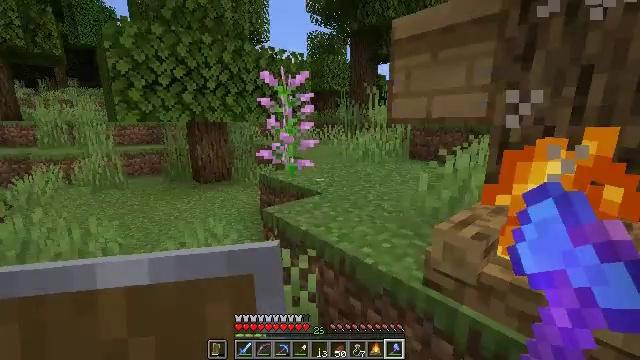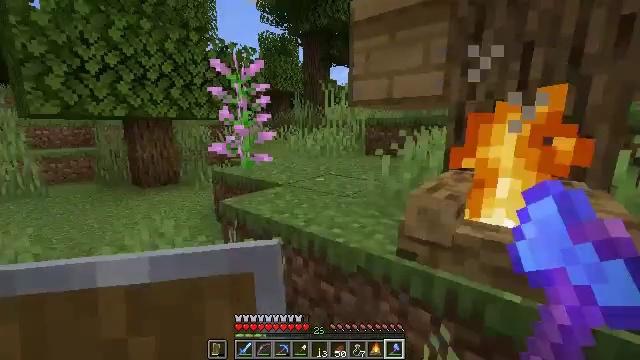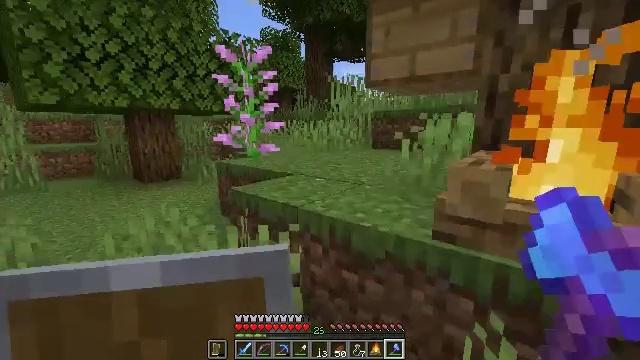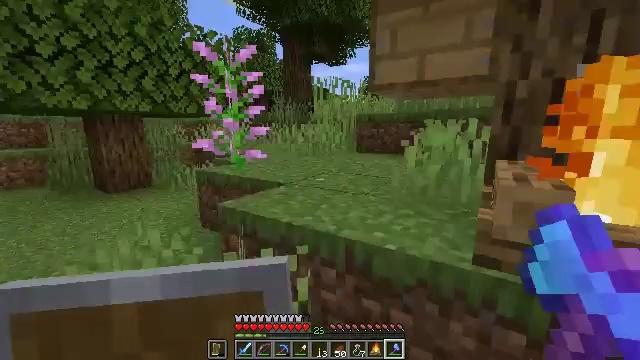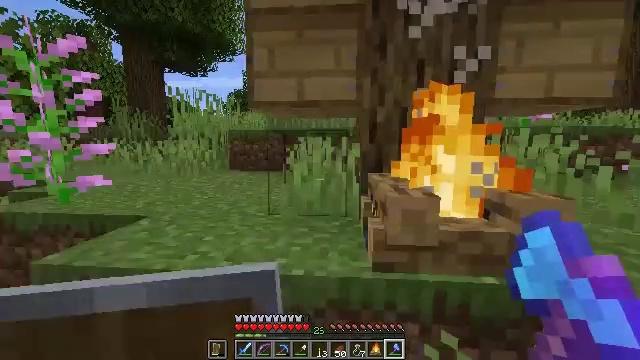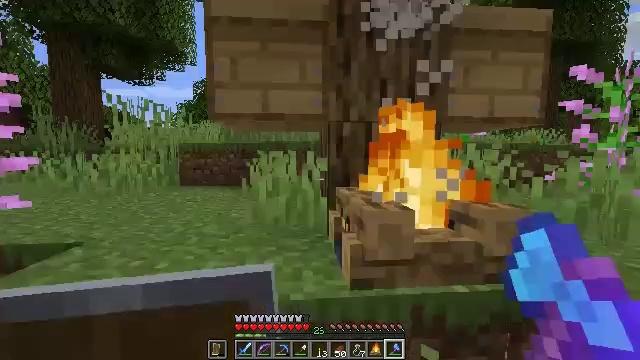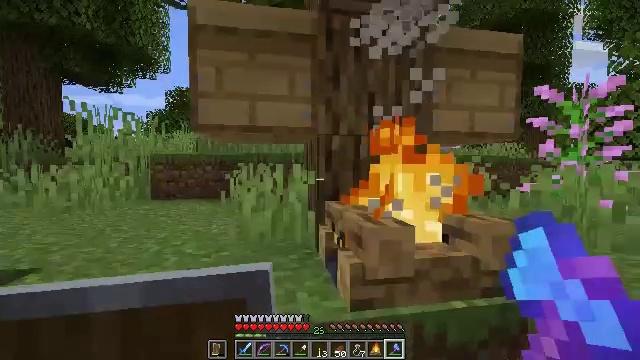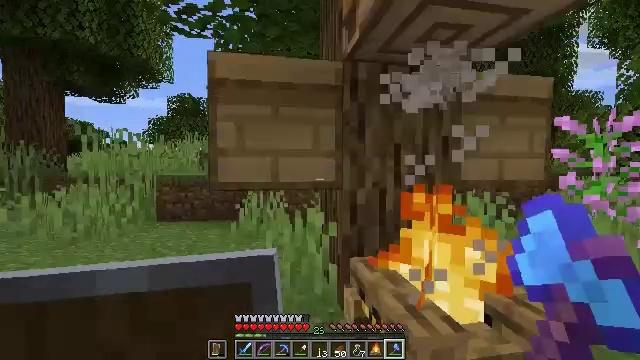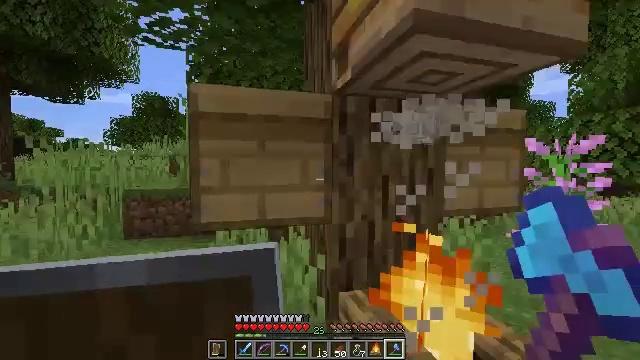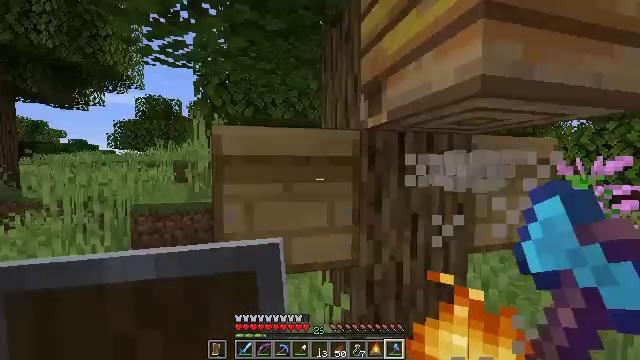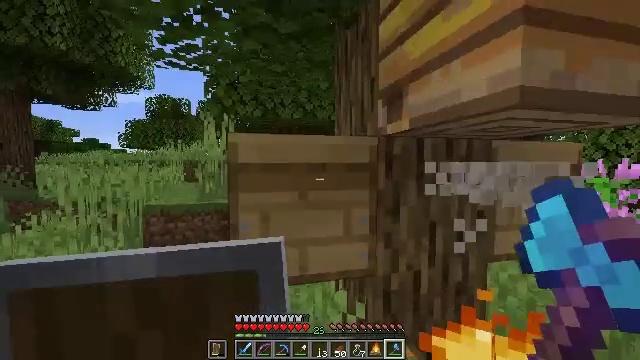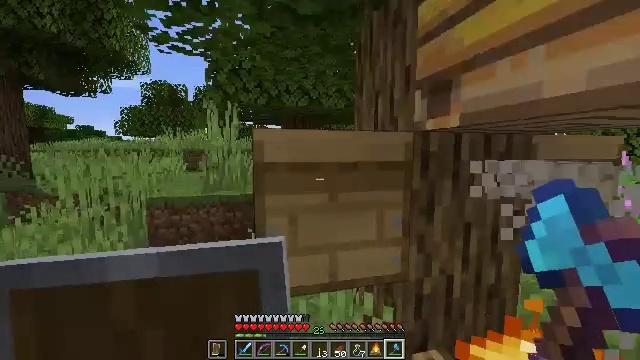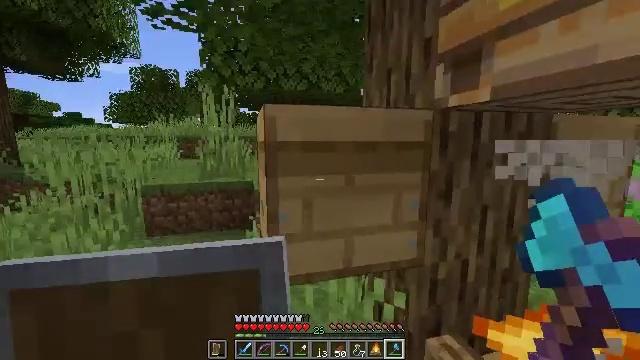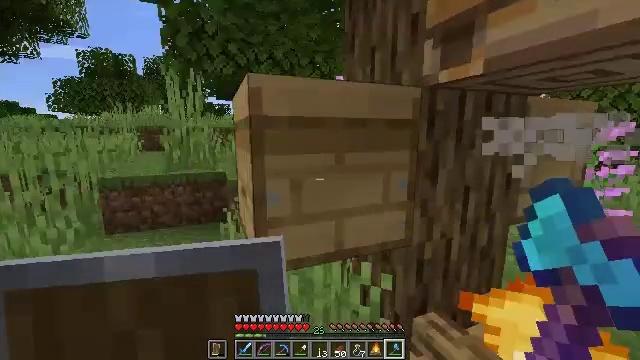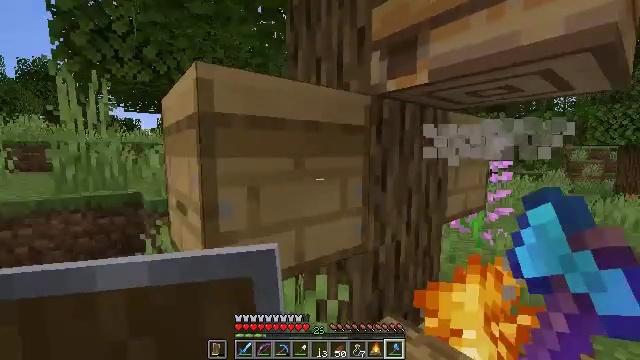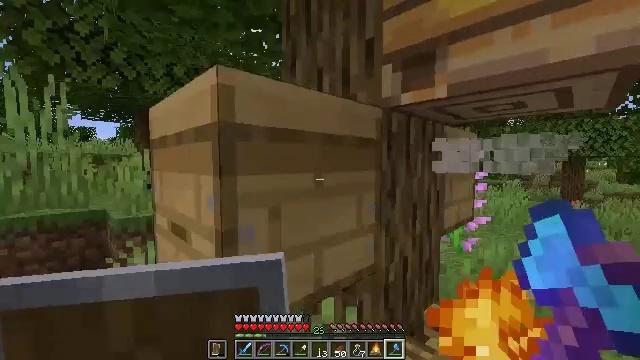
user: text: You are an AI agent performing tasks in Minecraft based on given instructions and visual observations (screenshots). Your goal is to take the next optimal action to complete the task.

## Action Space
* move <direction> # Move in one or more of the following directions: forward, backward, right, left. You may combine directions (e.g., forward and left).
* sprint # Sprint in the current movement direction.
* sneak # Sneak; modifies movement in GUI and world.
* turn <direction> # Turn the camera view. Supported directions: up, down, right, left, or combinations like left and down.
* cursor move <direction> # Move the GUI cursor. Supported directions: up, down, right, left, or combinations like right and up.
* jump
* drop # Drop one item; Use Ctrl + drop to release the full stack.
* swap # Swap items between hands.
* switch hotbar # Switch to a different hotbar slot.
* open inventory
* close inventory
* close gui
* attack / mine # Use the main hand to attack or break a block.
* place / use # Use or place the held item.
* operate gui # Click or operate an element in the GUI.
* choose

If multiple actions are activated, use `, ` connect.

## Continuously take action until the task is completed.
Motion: motion action
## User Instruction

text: Destroy the beehive to relocate it.
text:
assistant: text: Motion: move forward and move left, turn right and up
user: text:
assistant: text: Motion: move forward and move left
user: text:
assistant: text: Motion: move forward and move left, turn right
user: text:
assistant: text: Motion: move forward and move left, turn right and up
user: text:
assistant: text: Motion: move forward and move left, turn right and up
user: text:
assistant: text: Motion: move forward and move left, turn right and up, jump
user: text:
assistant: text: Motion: move forward and move left, jump
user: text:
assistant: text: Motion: move forward and move left, turn right, jump
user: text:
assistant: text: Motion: move forward and move left
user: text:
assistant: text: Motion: move forward and move left, turn left
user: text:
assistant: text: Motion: move forward and move left, turn down
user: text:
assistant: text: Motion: move forward and move left, turn right and down
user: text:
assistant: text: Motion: move forward and move left, turn right and down
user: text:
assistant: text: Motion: move forward and move left, turn right and up
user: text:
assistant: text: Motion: move forward and move left, turn right and up
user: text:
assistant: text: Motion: turn up
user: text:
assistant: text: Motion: turn up
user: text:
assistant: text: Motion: no_op
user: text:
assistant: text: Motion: attack / mine
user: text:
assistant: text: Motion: turn down, attack / mine
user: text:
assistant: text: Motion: attack / mine
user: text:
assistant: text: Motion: attack / mine
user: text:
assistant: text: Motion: turn down, attack / mine
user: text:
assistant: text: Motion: no_op